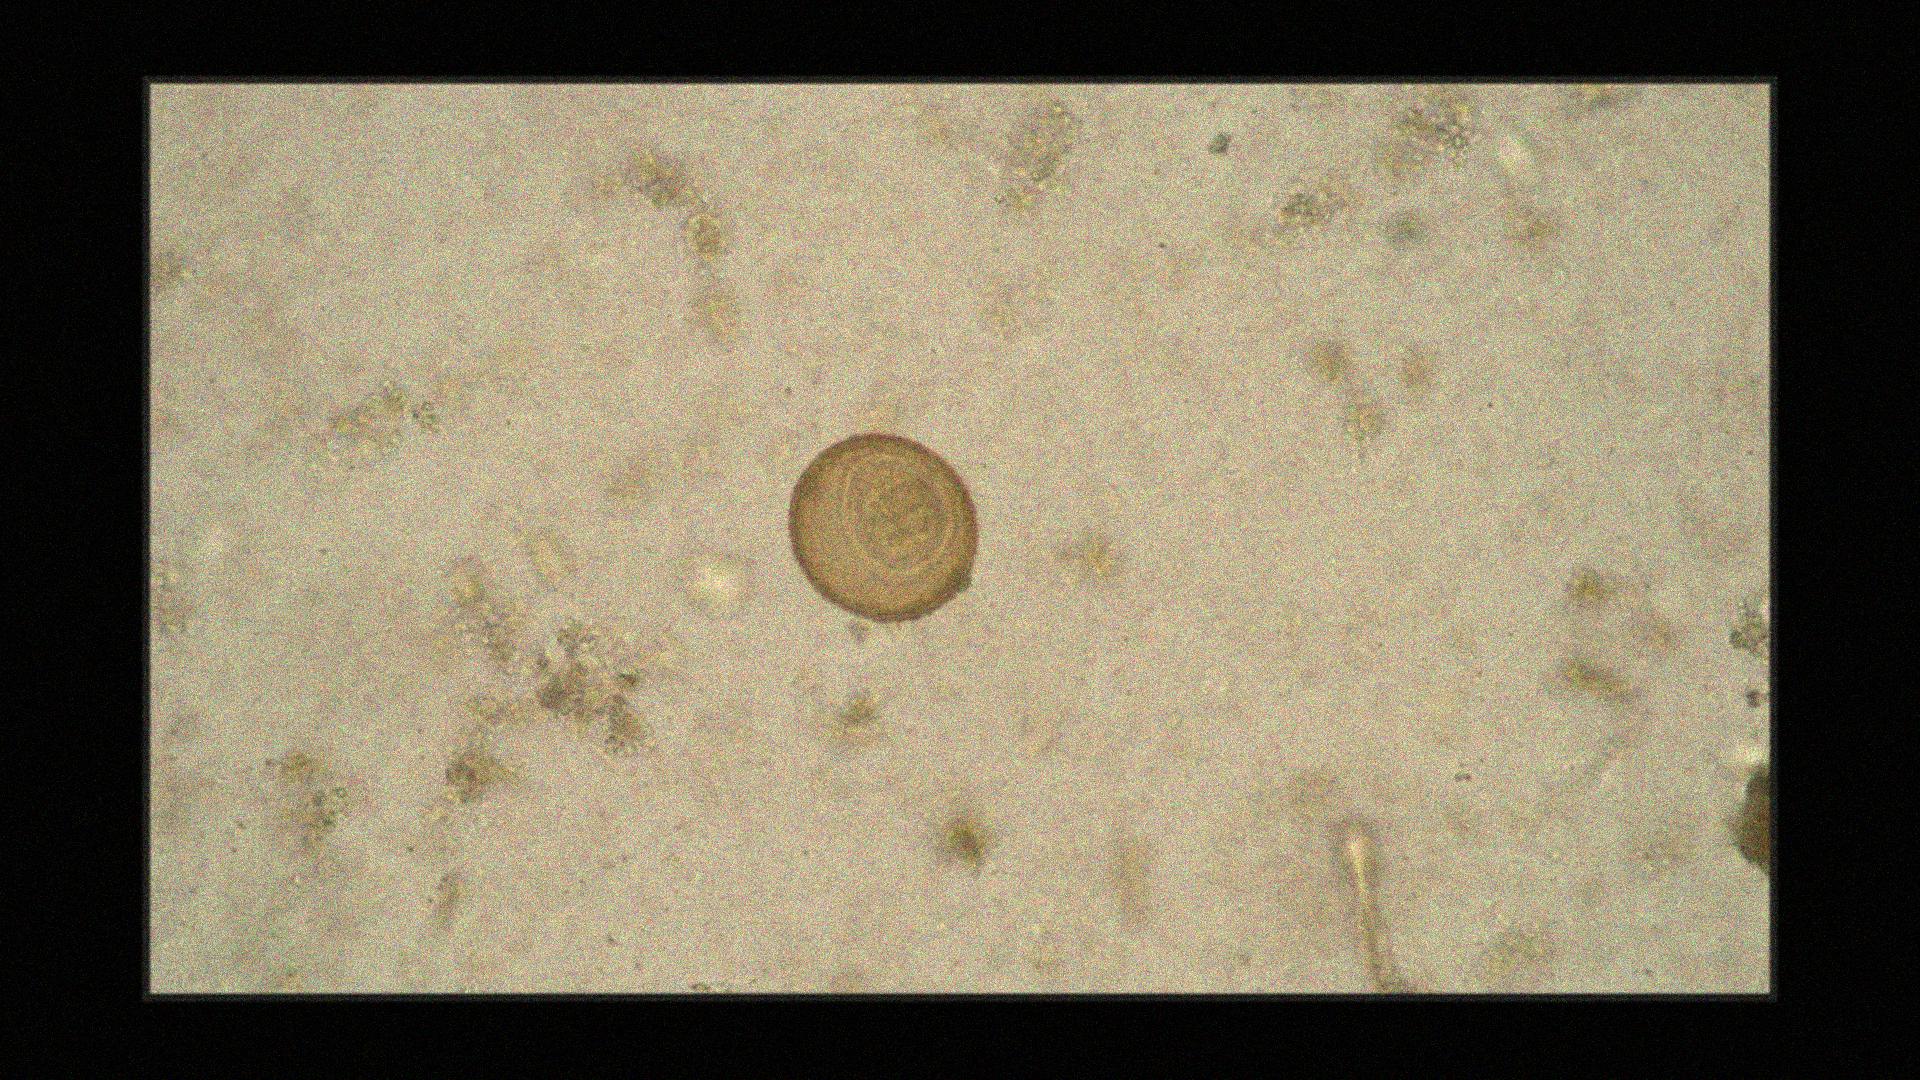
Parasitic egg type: Hymenolepis diminuta